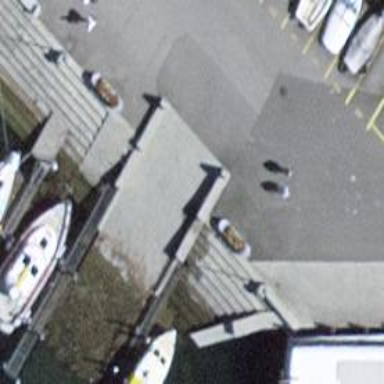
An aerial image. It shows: Slipway on leisure land.